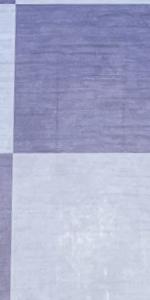
Label: Empty